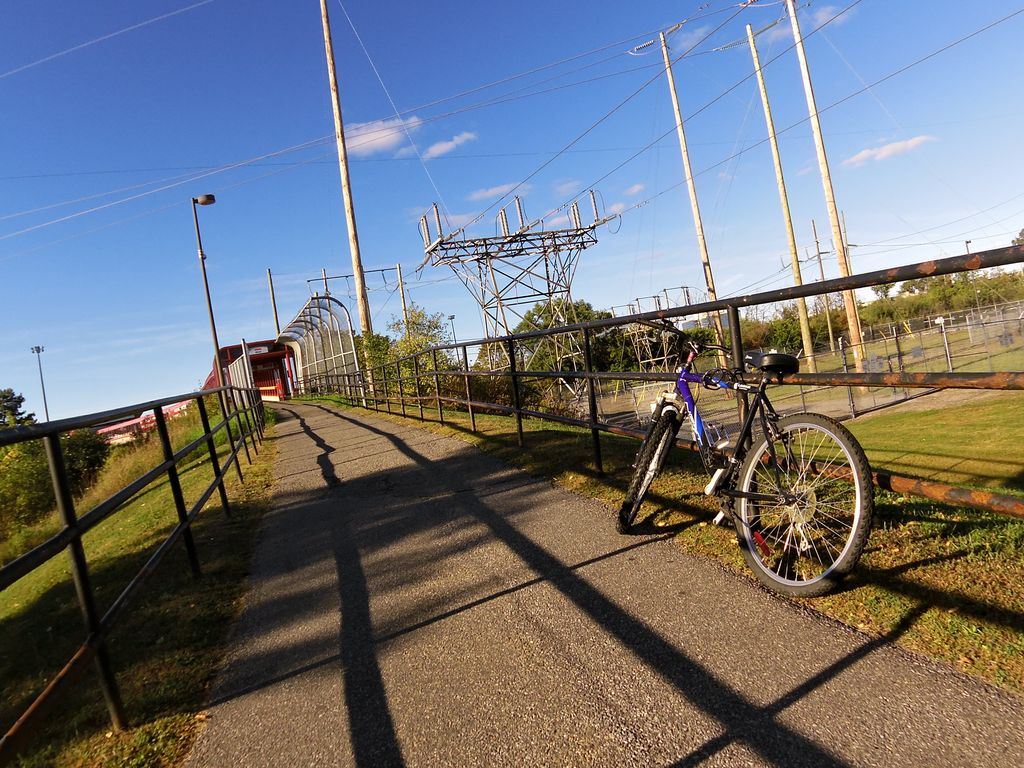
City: ottawa-gatineau